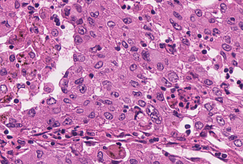
Tumor epithelial tissue: yes
Tumor-associated stroma tissue: yes
Normal tissue: no